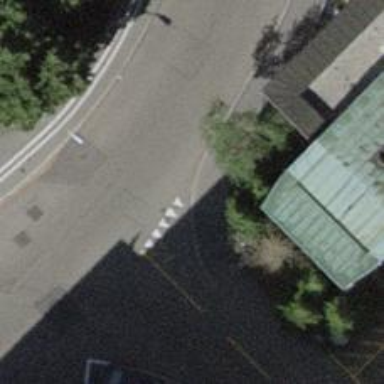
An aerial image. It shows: Kerb barrier.